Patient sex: M
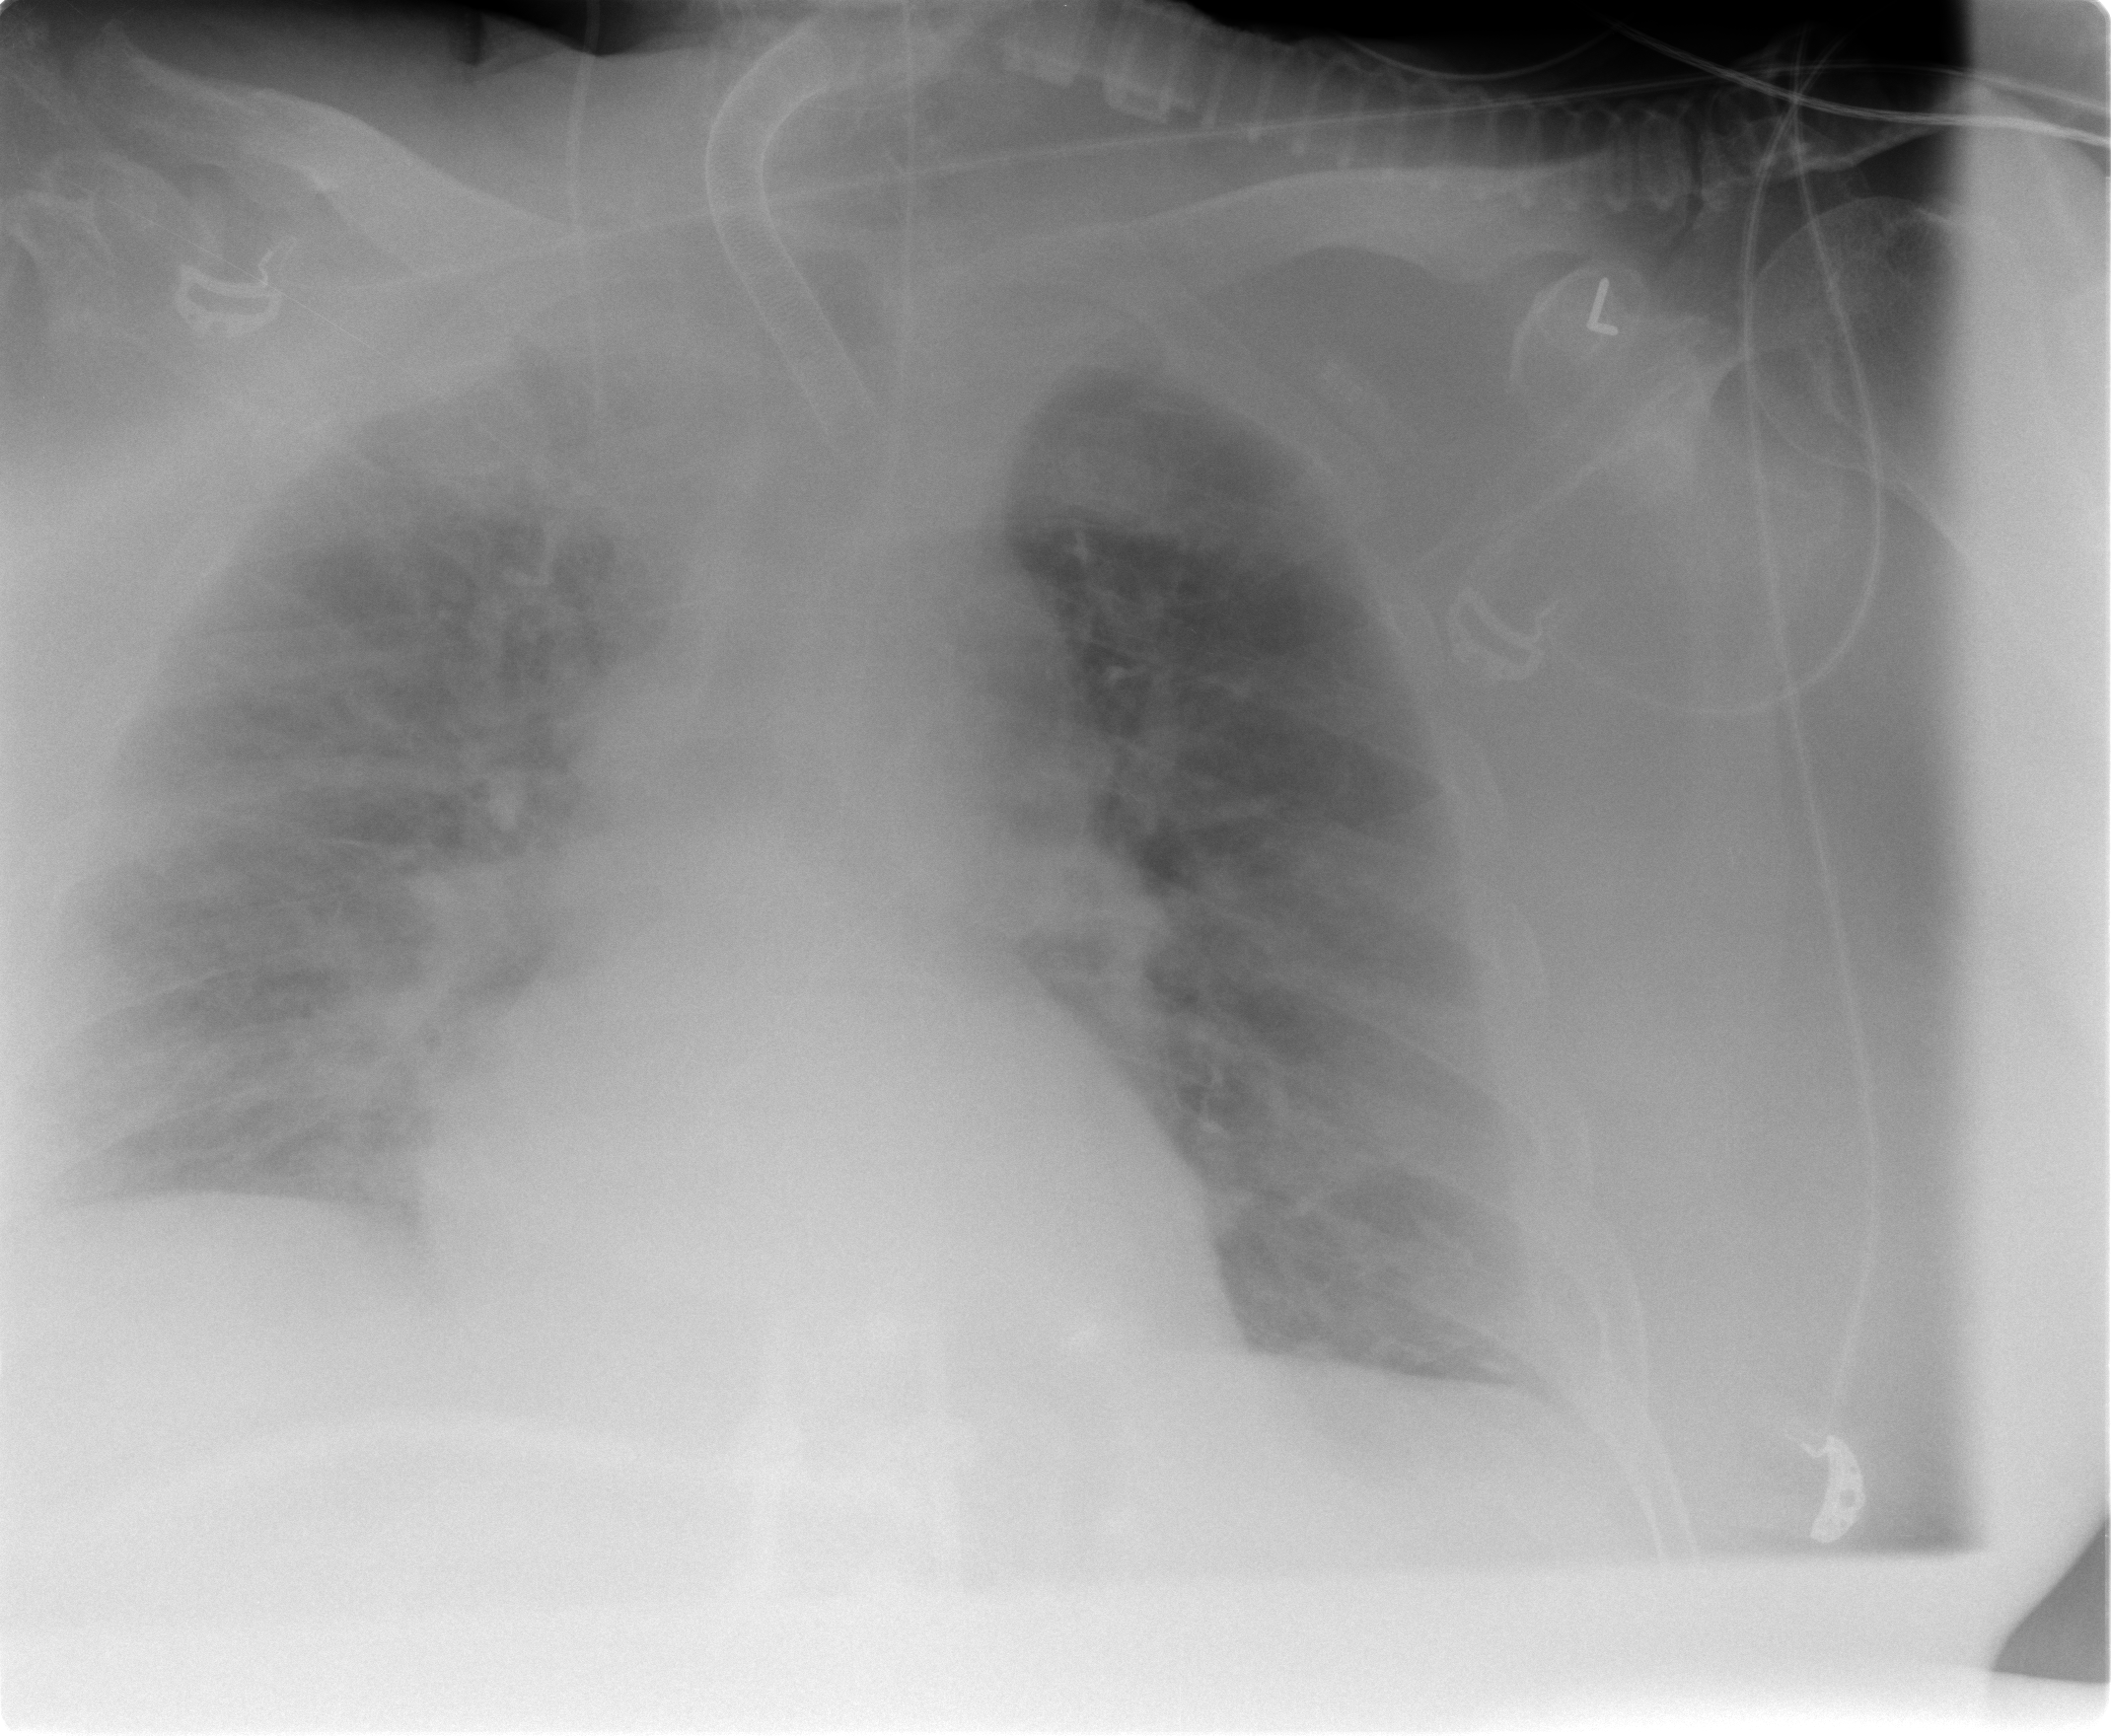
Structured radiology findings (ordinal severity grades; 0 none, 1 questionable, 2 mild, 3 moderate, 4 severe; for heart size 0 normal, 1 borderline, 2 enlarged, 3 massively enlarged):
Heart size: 1
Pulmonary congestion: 2
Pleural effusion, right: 1
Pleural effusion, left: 1
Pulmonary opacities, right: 3
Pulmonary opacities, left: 2
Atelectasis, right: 2
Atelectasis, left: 1